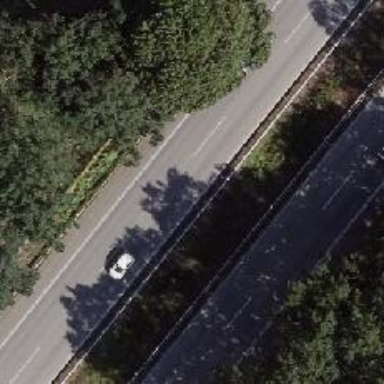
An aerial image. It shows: Motorway.